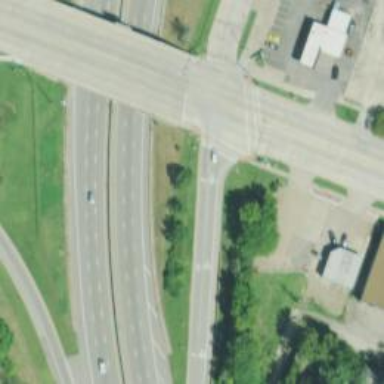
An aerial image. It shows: Solid stop line on the road.